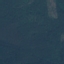
Land use / land cover class: Forest